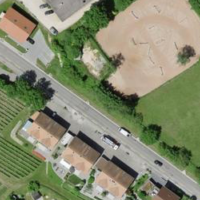
EUNIS habitat code: 55
Species observed at this site:
Mercurialis annua